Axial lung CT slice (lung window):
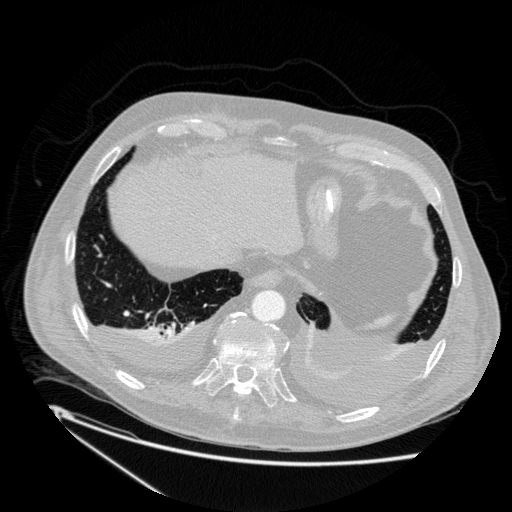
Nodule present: no